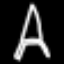
Label: The Eiffel Tower